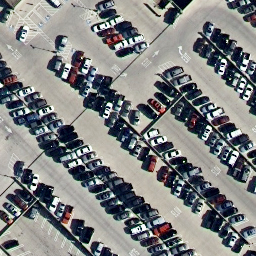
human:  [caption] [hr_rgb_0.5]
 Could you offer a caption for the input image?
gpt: Lots of cars parked neatly in the parking lot .

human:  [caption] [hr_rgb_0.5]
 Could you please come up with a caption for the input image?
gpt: Lots of cars parked in lines in the parking lot .

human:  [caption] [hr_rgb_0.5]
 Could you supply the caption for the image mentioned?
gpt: It is a parking lot with many cars densely arranged .

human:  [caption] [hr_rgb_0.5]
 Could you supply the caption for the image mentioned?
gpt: Many cars arranged neatly in the parking lot .

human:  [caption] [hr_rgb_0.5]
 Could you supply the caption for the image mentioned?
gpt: Many cars densely arranged in the parking lot .